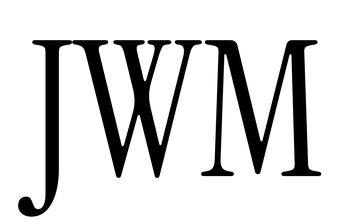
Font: InstrumentSerif-Regular